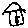
Label: house